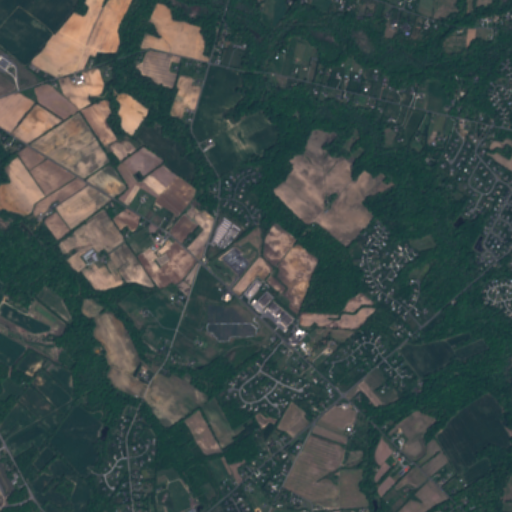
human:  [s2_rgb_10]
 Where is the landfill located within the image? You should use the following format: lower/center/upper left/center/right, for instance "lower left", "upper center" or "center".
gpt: The landfill is located in the lower left of the image.
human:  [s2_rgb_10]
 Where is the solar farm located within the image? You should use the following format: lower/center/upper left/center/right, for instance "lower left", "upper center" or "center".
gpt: The solar farm is located in the lower center of the image.
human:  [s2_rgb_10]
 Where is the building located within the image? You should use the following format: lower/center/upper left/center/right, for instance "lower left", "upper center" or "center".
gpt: The building is located in the center right of the image.
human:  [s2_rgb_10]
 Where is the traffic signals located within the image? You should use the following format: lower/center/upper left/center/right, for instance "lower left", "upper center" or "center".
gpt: The traffic signals is located in the lower right of the image.
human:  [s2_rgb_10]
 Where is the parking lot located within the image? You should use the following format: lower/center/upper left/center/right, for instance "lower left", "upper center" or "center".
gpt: There is no parking lot in the image.